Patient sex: M
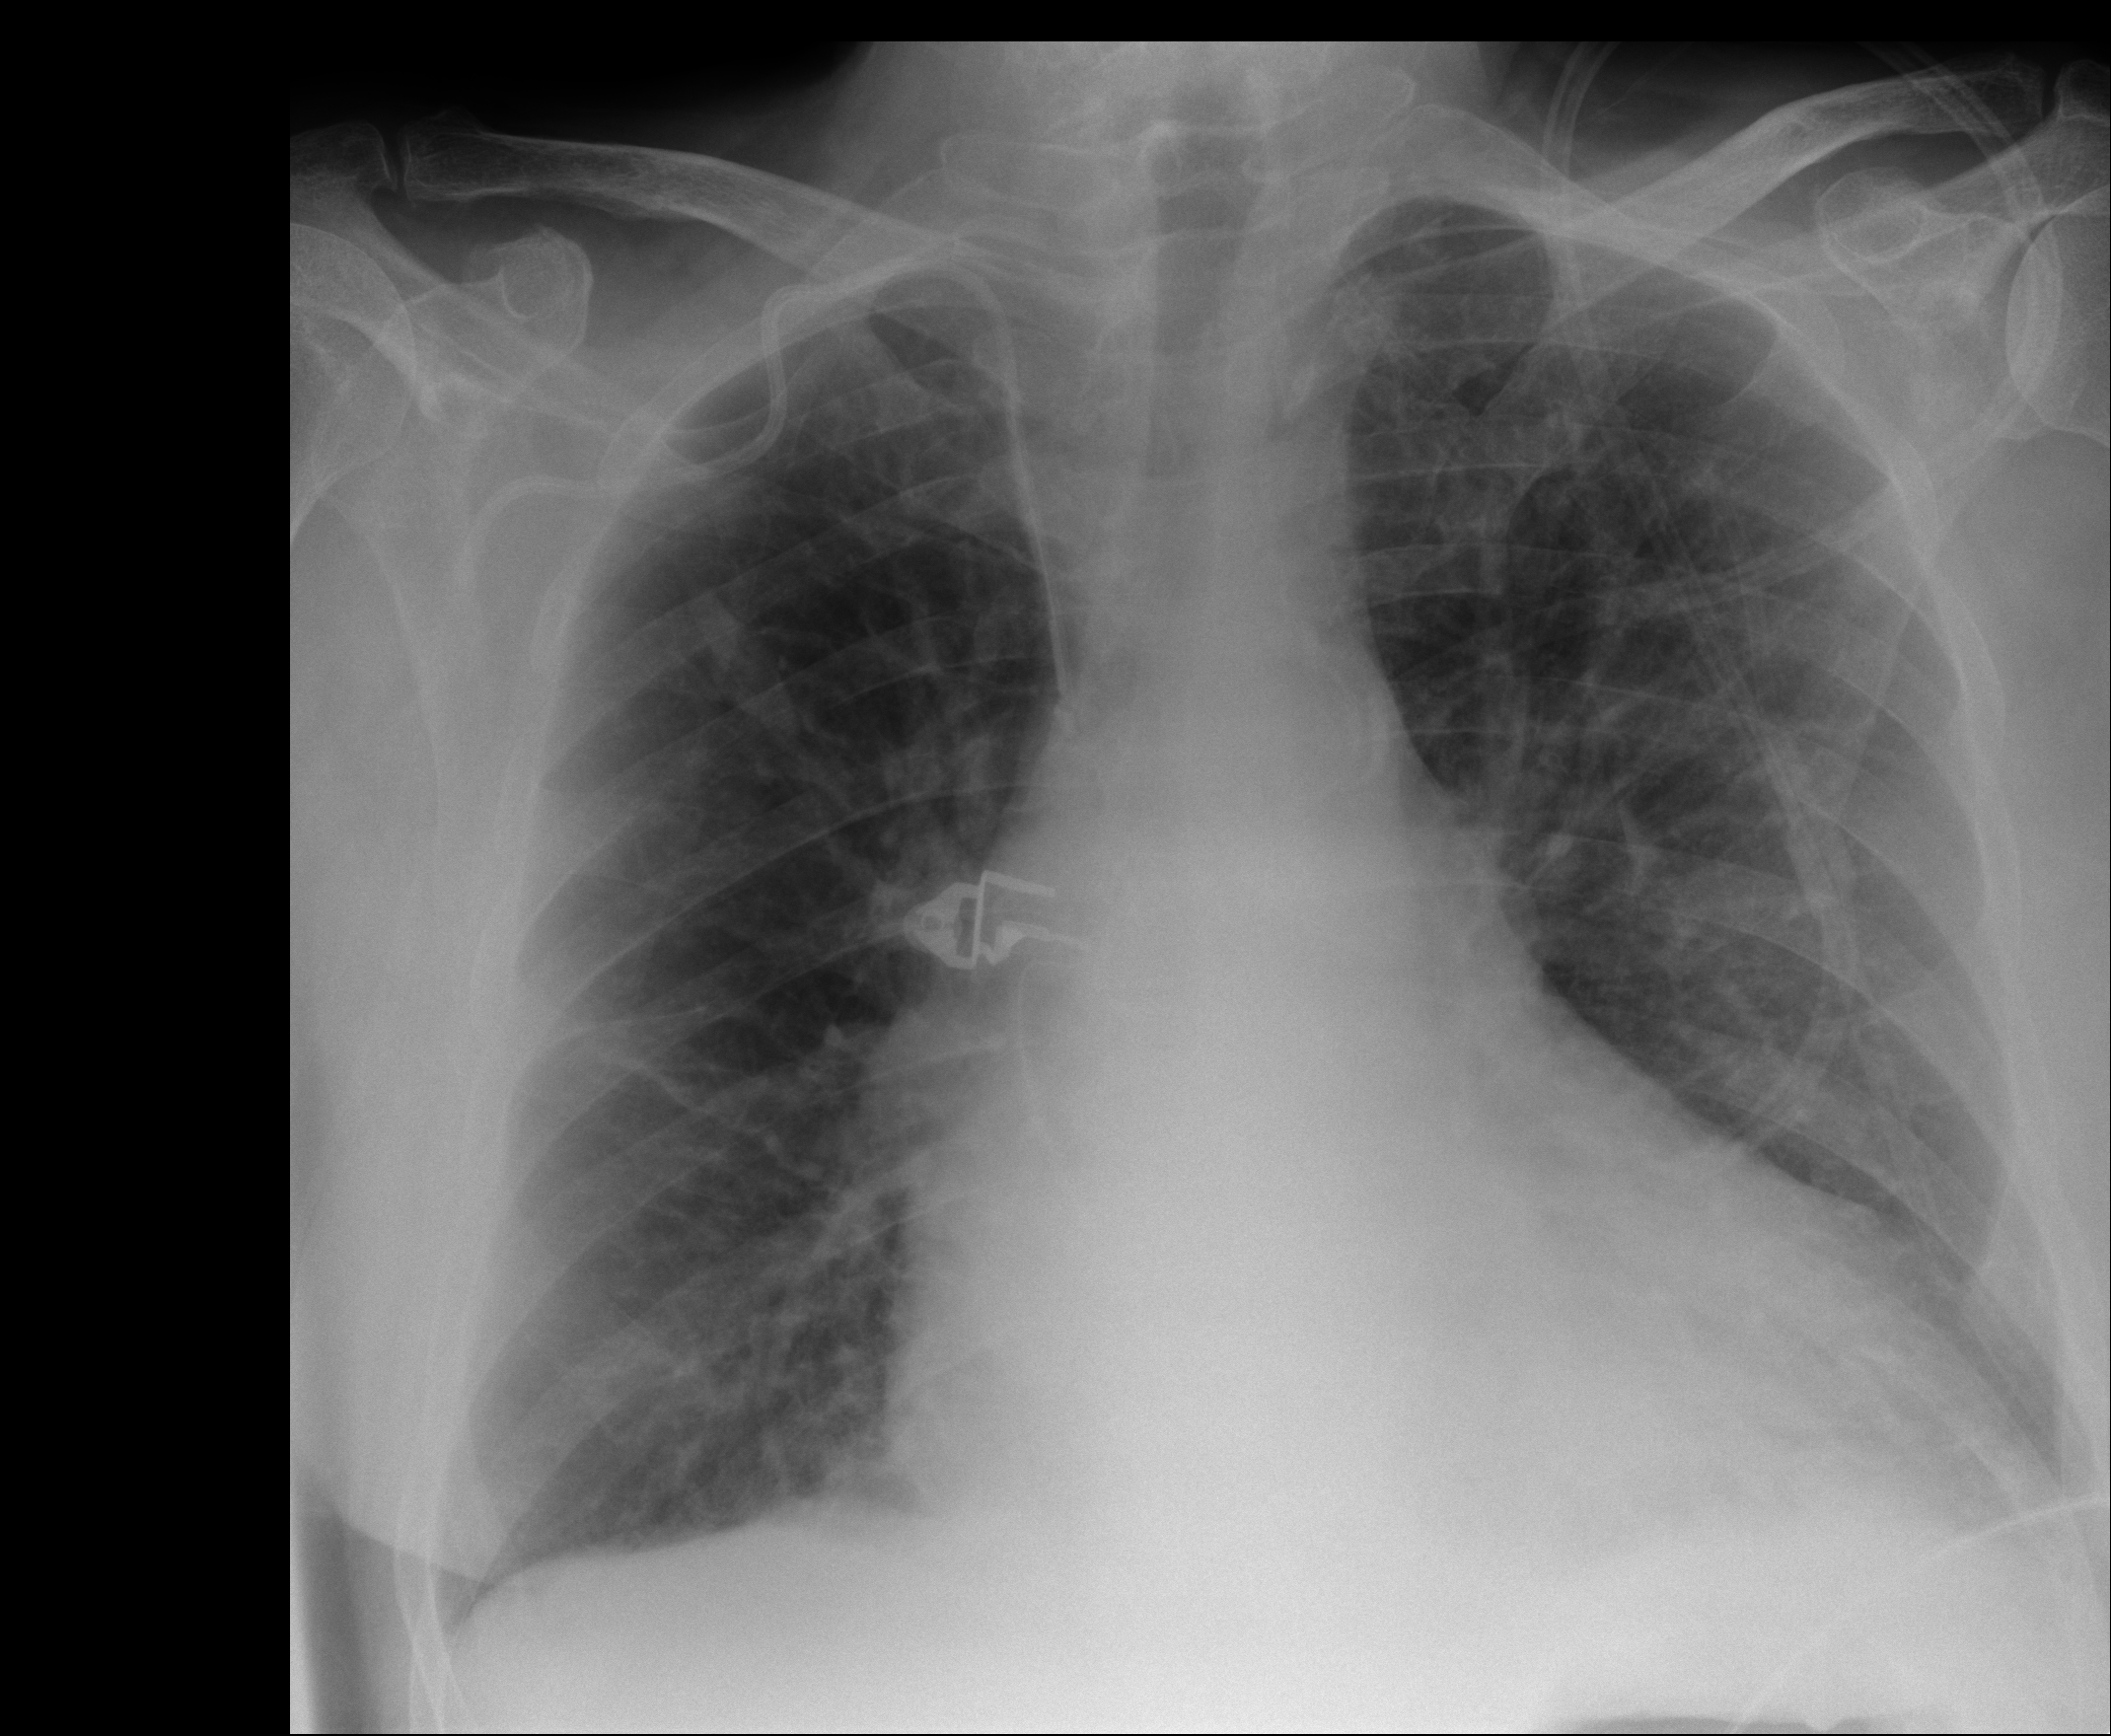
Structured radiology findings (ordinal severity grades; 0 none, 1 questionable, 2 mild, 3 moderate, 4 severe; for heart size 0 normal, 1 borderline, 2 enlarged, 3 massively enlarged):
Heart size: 2
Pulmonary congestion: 1
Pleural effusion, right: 0
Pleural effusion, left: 0
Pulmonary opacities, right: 0
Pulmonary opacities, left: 0
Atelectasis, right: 2
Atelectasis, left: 2